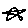
Label: star